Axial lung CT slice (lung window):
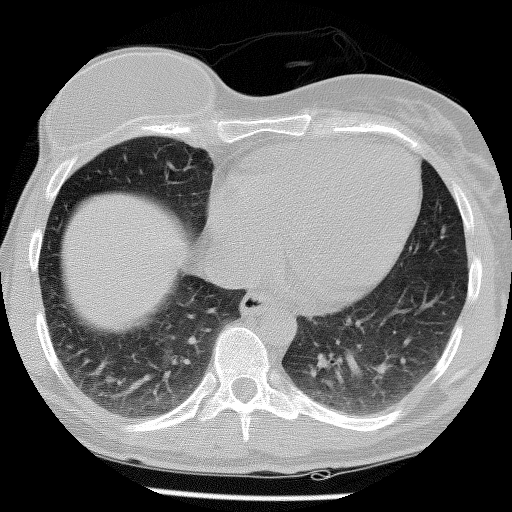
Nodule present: no